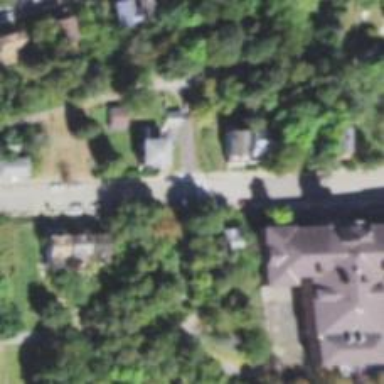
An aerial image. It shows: Living street.